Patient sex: M
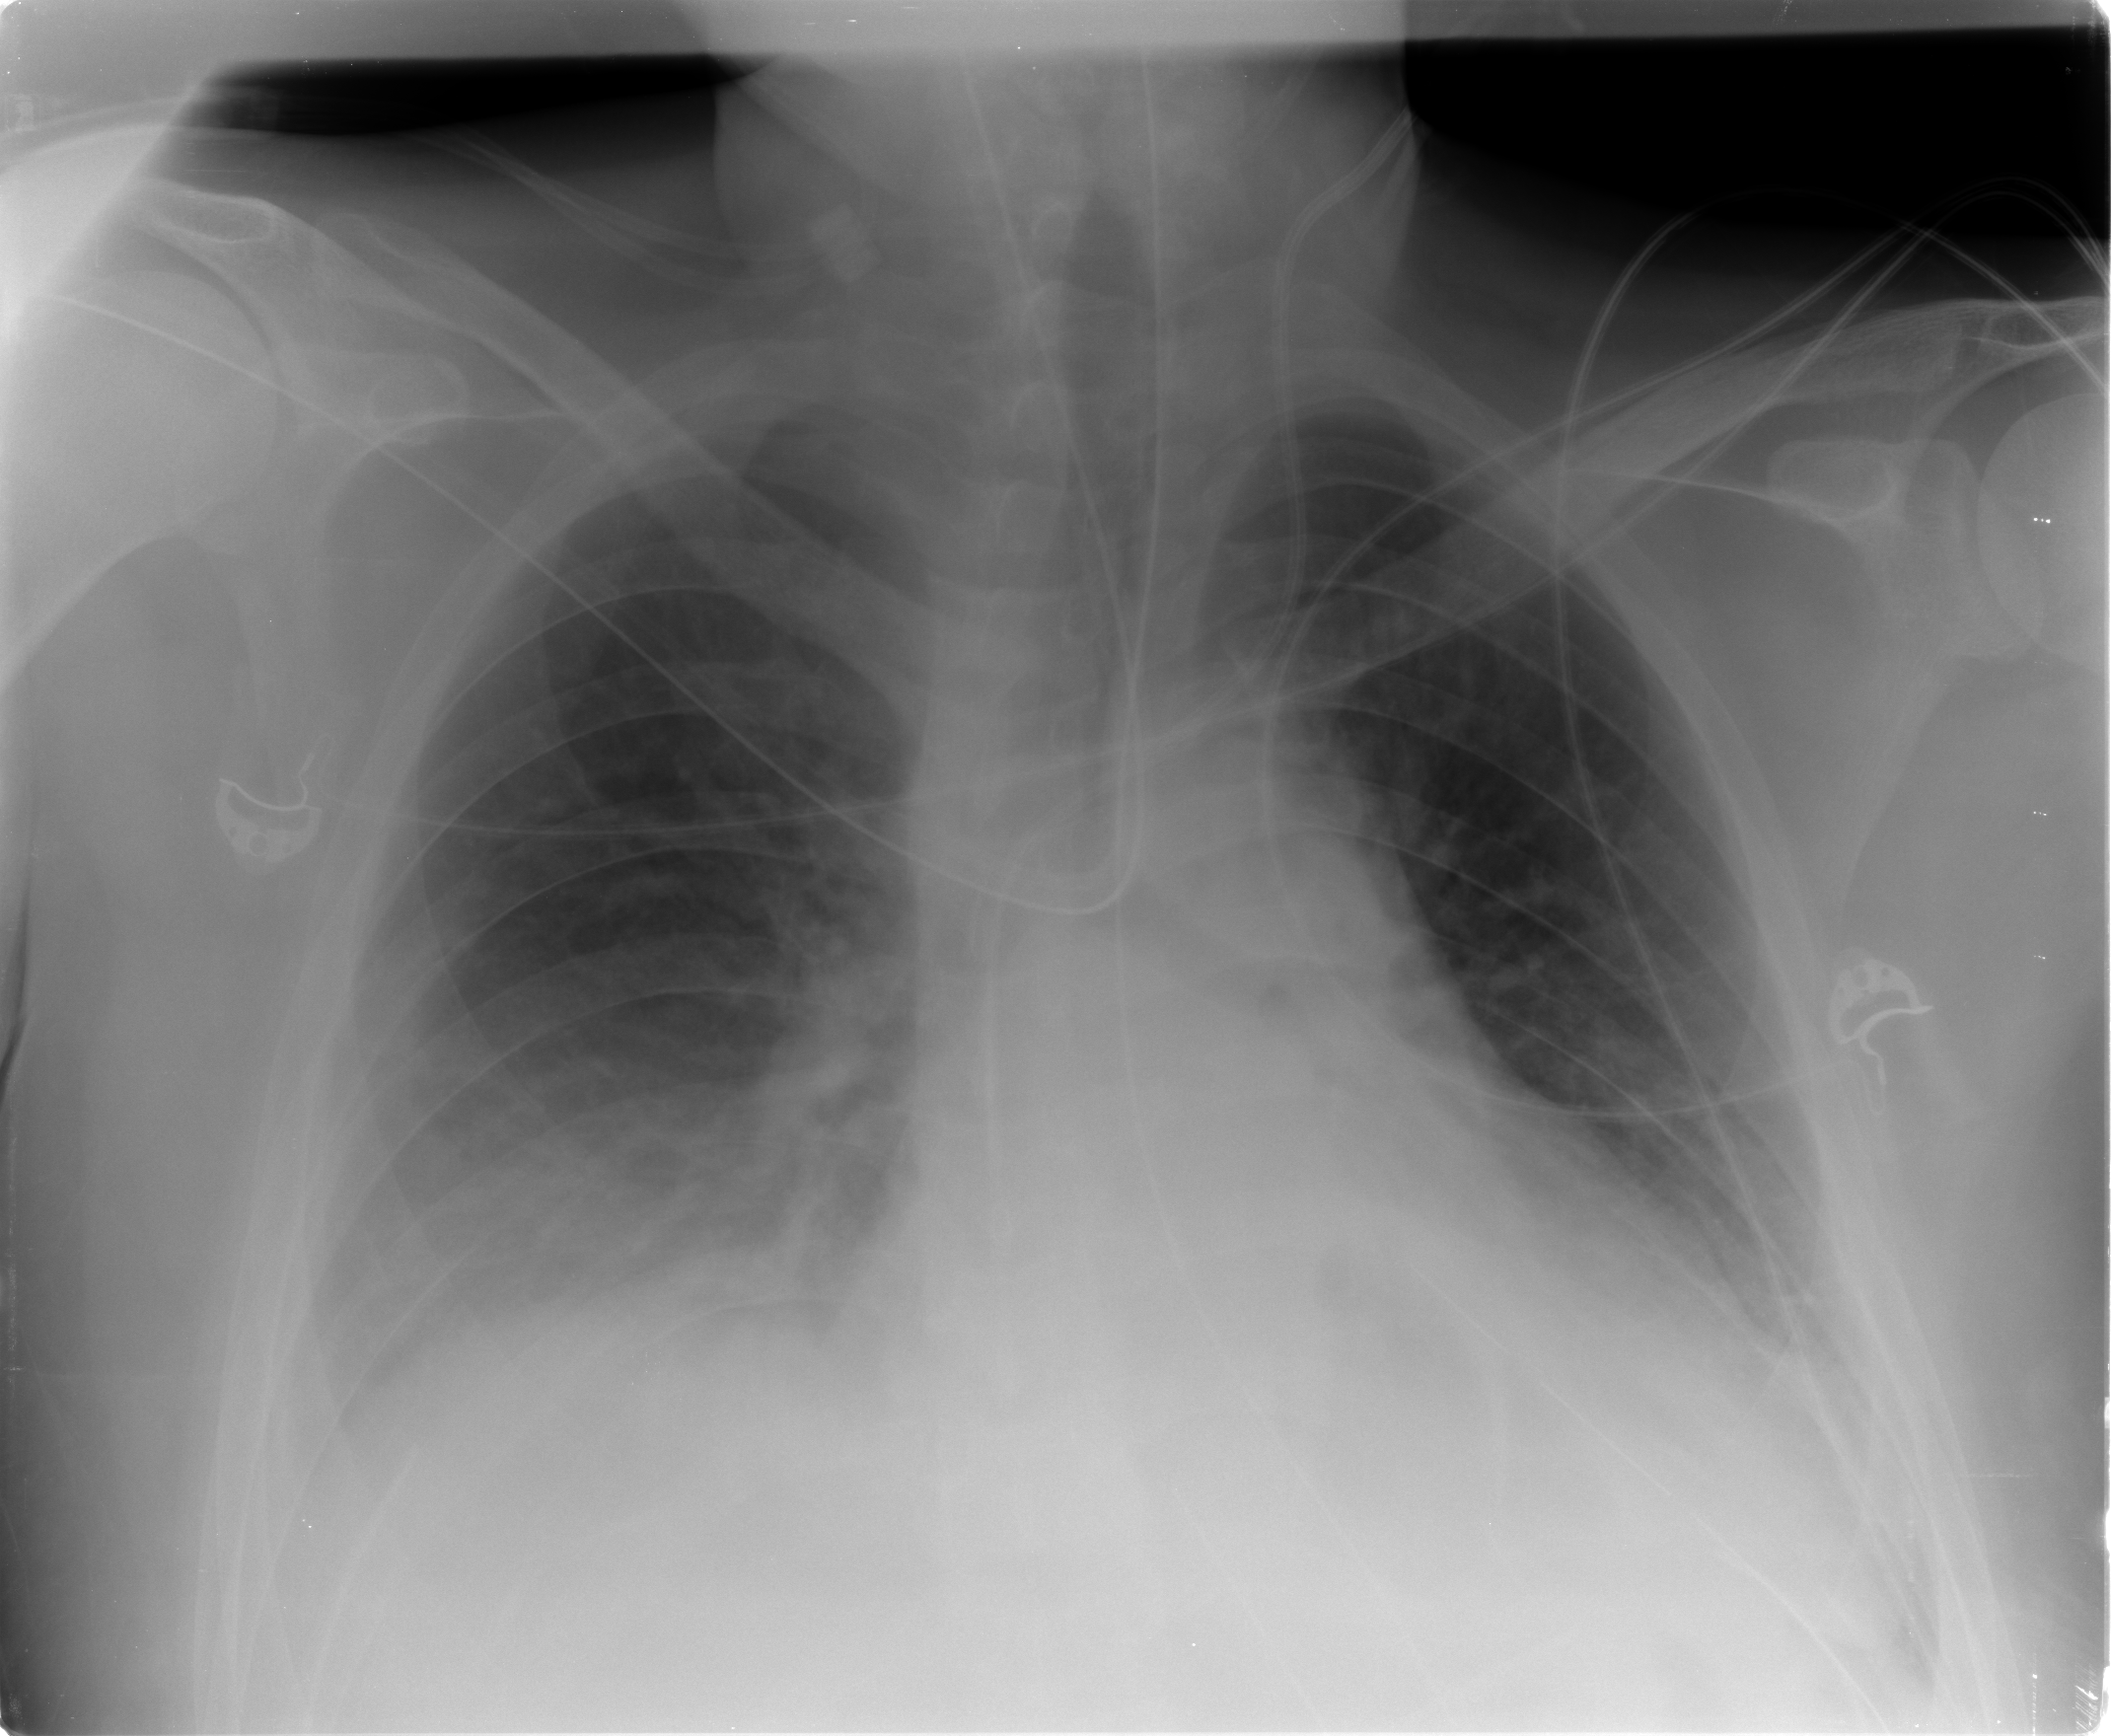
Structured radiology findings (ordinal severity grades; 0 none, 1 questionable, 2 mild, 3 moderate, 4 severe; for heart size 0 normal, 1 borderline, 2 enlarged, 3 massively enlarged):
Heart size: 0
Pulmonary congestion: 1
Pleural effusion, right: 3
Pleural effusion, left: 2
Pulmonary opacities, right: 1
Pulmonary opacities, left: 1
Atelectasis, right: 2
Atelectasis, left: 2